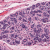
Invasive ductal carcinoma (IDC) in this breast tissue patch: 0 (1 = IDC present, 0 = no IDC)